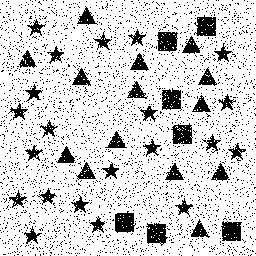
Squares: 7
Triangles: 14
Stars: 21
Total shapes: 42